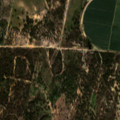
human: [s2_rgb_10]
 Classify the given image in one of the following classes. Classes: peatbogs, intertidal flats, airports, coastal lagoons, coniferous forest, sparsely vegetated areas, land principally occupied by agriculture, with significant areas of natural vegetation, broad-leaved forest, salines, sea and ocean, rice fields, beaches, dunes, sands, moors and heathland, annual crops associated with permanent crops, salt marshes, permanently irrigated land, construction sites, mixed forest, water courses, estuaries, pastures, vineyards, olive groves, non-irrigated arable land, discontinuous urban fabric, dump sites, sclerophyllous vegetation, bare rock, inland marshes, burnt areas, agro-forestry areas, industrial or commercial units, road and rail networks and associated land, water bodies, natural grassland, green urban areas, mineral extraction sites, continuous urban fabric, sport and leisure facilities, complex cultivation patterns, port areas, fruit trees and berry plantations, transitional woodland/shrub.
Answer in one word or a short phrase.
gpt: permanently irrigated land, agro-forestry areas, coniferous forest, mixed forest, transitional woodland/shrub